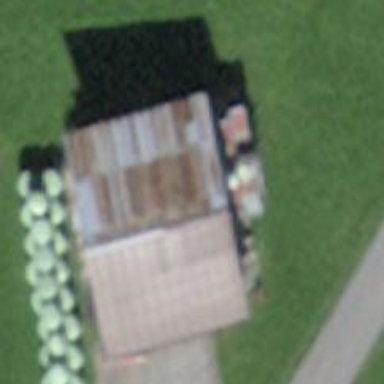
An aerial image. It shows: Shed building.